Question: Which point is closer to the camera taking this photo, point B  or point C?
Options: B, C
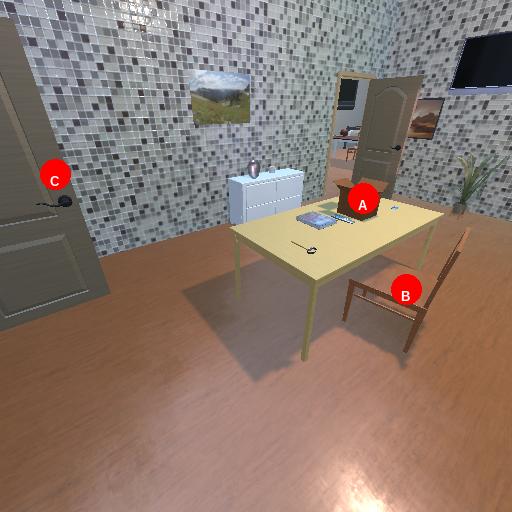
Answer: B